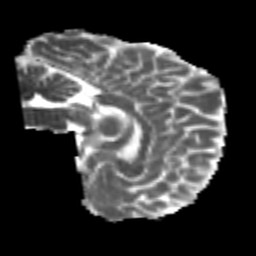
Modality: MD
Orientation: sagittal
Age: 25
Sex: male
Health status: healthy
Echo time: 0.074 s